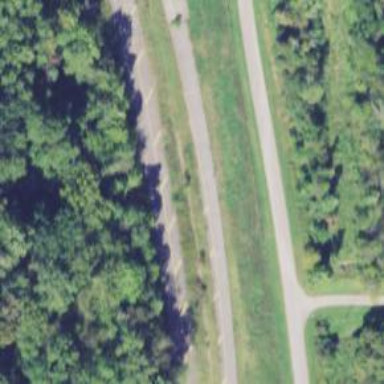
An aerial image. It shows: Unclassified road.